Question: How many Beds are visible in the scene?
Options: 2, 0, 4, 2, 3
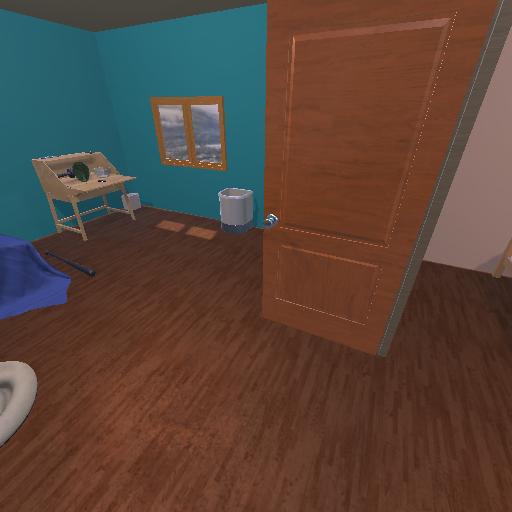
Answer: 2